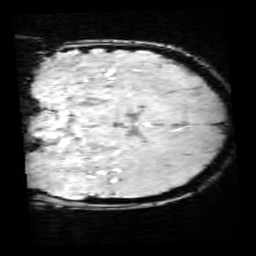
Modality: SWI
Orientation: coronal
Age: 9
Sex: male
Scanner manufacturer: siemens
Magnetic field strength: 3 T
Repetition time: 0.027 s
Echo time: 0.02 s